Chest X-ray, PA view. Patient: 68 years old, sex F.
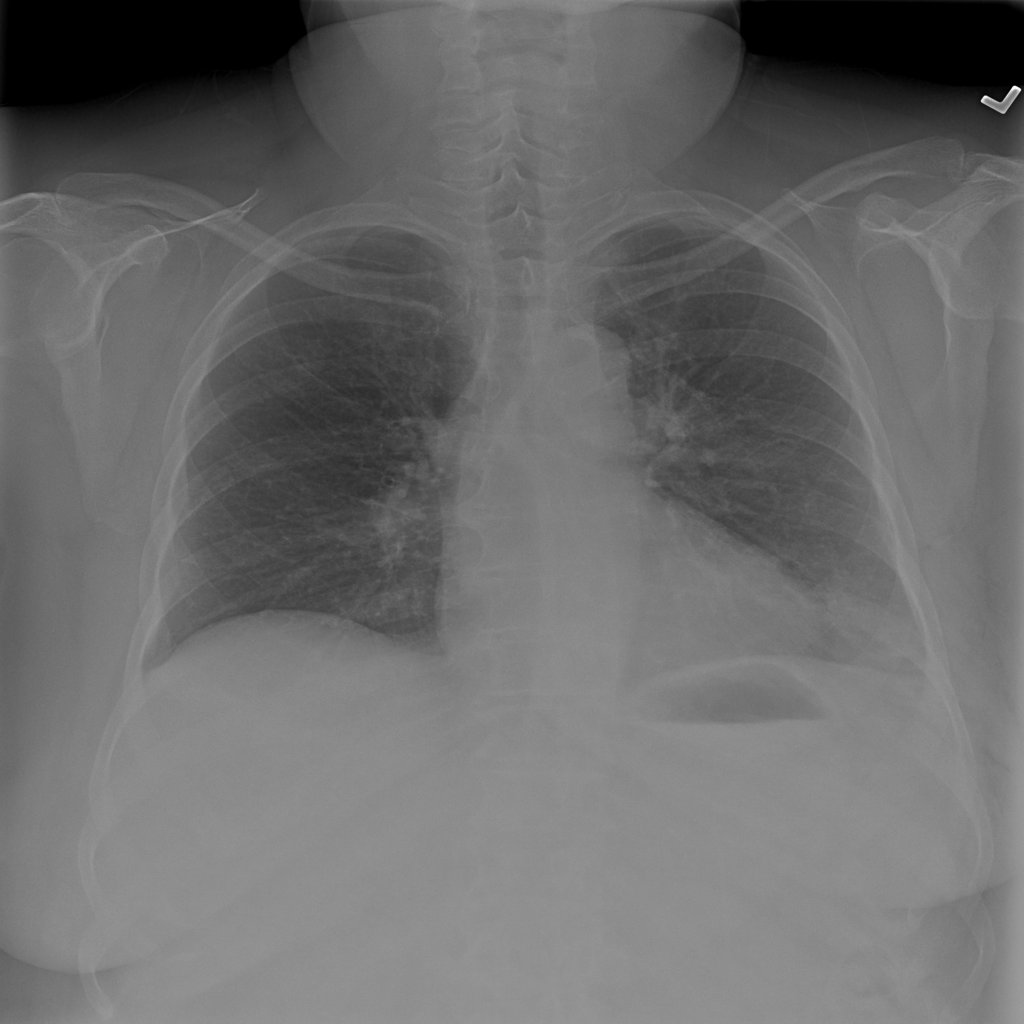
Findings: Atelectasis